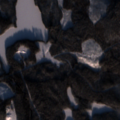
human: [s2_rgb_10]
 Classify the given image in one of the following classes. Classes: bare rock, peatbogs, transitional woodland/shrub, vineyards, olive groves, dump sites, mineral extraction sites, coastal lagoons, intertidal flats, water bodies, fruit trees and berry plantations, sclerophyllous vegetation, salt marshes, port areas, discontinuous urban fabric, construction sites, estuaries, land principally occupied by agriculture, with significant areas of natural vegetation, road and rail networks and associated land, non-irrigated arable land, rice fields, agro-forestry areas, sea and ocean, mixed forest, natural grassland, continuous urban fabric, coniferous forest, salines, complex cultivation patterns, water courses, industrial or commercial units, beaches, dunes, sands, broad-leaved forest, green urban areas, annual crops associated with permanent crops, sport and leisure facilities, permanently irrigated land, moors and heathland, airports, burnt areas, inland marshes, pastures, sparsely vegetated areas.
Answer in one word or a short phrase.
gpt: coniferous forest, mixed forest, transitional woodland/shrub, water bodies